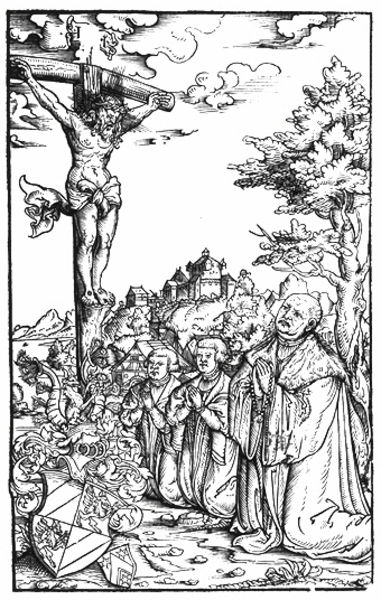
Titel: Bildnis des Christoph Scheurl mit seinen zwei Söhnen vor einem Kruzifix knieend
Künstler: Lucas d.J. Cranach
Institution: (Seriendruck)
Schlagwörter: baum, berg, blätter, hand, himmel, laub, lendenschurz, mann, weiß, wolken, bäume, landschaft, menschen, stadt, äste, haar, hintergrund, männer, schwarz, gebäude, gras, schloss, tuch, wolke, hochformat, falten, federn, hermelin, kragen, pelz, rahmen, hände, ast, häuser, hügel, natur, kutte, mantel, drei, familie, blatt, gotik, fell, holzschnitt, papier, dorf, grafik, graphik, halm, linien, füsse, rand, bug, bischof, glatze, tusch, nägel, schild, lendentuch, burg, kreuz, festung, druck, druckgraphik, druckgrafik, schraffur, radierung, stich, schwarzweiß, knien, mäntel, helm, beten, gebet, wappen, eiss, christus, jesus, jesus christus, kreuzigung, geäst, kniend, betende, knieende, mönch, mönche, weißw, kutten, tempel, heilige, rosenkranz, anbetung, jerusalem, drachen, federzeichnung, stifter, linde, gekreuzigter, hände falten, geteilt, golgatha, schmerzensmann, heraldik, helmzier, been, gründung, golgata, schmetzensmann, ölbeerg, jeriusalem, beten stifter, wolken#himmel, stiftet